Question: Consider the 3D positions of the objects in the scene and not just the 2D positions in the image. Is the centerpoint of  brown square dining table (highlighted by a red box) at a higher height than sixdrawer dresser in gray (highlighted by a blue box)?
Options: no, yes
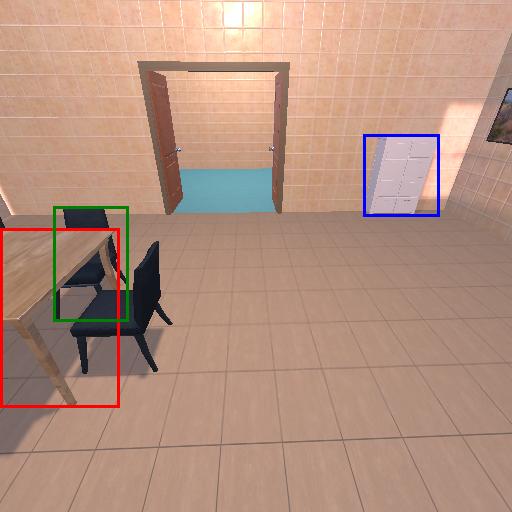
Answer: no